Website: ulta-beauty
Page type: delivery-shipping
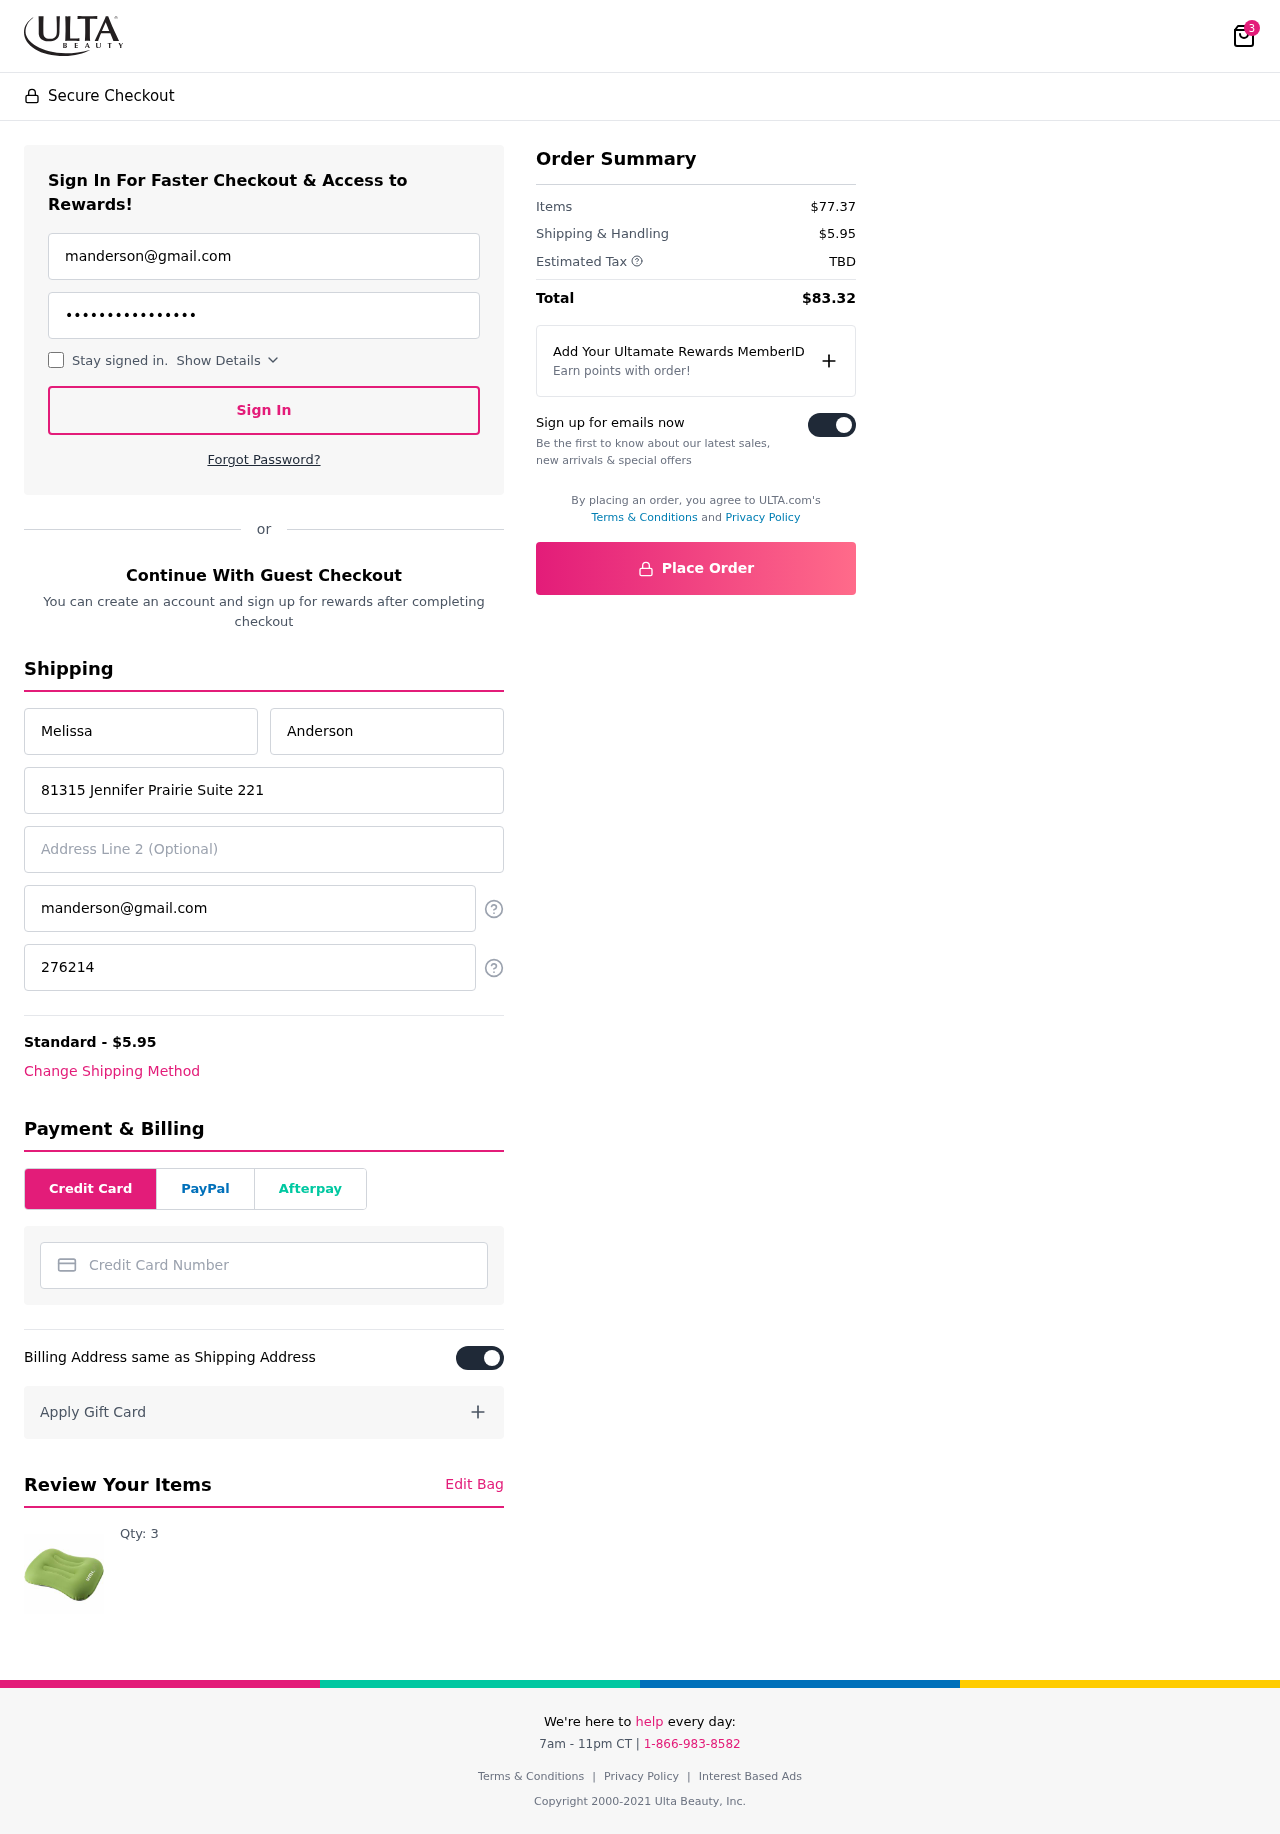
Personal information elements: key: PII_CARD_NUMBER
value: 3409 8444 1400 243
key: PII_EMAIL
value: manderson@gmail.com
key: PII_EMAIL2
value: manderson@gmail.com
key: PII_FIRSTNAME
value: Melissa
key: PII_LASTNAME
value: Anderson
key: PII_PHONE
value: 2762142687
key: PII_STREET
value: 81315 Jennifer Prairie Suite 221
Product elements: key: PRODUCT1_QUANTITY
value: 3
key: PRODUCT1
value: Qty: 3
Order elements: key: ORDER_NUM_ITEMS
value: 3
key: ORDER_SHIPPING_COST
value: $5.95
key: ORDER_SUBTOTAL
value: $77.37
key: ORDER_TAX
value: TBD
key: ORDER_TOTAL
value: $83.32